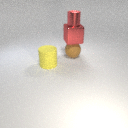
small red metal cylinder above large brown rubber sphere